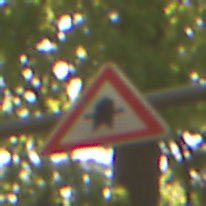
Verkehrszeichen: Vorfahrt
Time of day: Midday
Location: Outdoor (Nature)
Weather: PartlyCloudy
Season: NotSpecified
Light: Natural